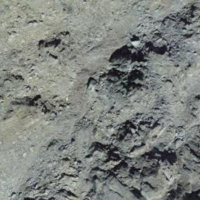
EUNIS habitat code: 48
Species observed at this site:
Gypaetus barbatus